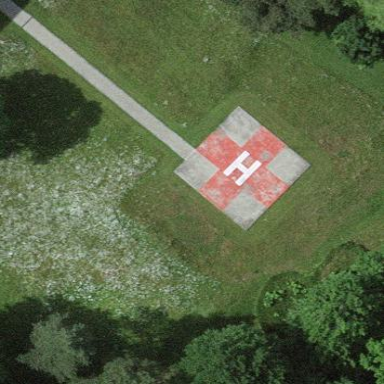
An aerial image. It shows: Image showing helipad at airport.